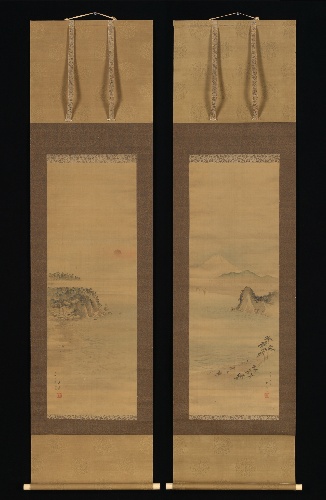
Artist: Utagawa Hiroshige
Artist bio: Japanese, Tokyo (Edo) 1797–1858 Tokyo (Edo)
Date: 1848–54
Object type: Diptych of hanging scrolls
Classification: Paintings
Medium: Diptych of hanging scrolls; ink and color on silk
Culture: Japan
Period: Edo period (1615–1868)
Dimensions: Image (a): 36 7/16 in. × 13 in. (92.5 × 33 cm)
Overall with mounting (a): 67 11/16 × 17 11/16 in. (172 × 44.9 cm)
Overall with knobs (a): 67 11/16 × 19 1/2 in. (172 × 49.6 cm)
Image (b): 36 7/16 × 12 15/16 in. (92.5 × 32.9 cm)
Overall with mounting (b): 67 5/16 × 17 11/16 in. (171 × 44.9 cm)
Overall with knobs: 67 5/16 × 19 5/8 in. (171 × 49.8 cm)
Department: Asian Art
Credit line: Mary Griggs Burke Collection, Gift of the Mary and Jackson Burke Foundation, 2015
Accession year: 2015
Repository: Metropolitan Museum of Art, New York, NY
Tags: Landscapes